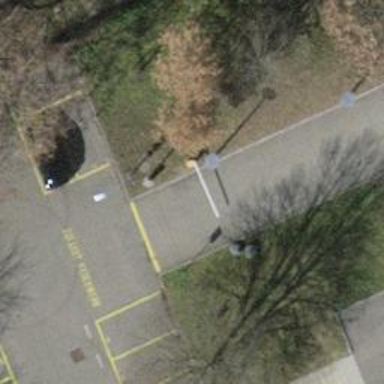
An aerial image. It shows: Lift gate barrier.